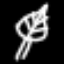
Label: leaf